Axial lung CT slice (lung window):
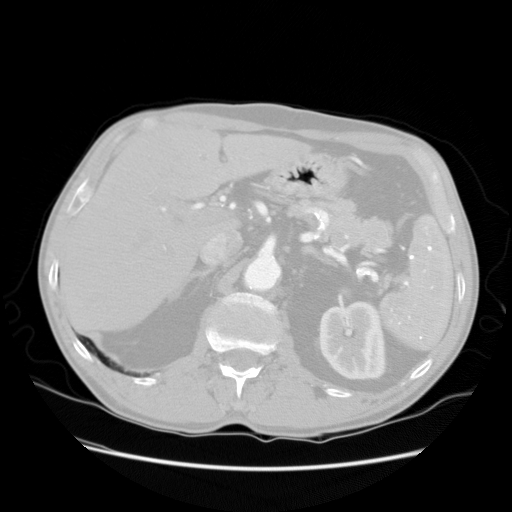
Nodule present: no